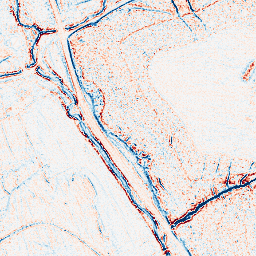
Category: edge_preserving
Decomposition family: bilateral
Decomposition parameters: d: 5
sigma_color: 25
sigma_space: 50
Upsampling method: linear_exact
Upsampling parameters: scale: 8
Upsampling scale: 8